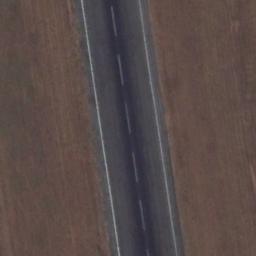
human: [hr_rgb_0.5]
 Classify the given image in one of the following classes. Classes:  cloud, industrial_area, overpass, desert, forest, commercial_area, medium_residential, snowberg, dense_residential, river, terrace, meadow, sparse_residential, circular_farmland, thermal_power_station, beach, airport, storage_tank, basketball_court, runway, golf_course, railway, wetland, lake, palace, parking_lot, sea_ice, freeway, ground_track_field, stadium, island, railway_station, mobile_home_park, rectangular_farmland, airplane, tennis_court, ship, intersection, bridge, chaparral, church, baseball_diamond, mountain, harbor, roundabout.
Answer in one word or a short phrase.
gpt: runway